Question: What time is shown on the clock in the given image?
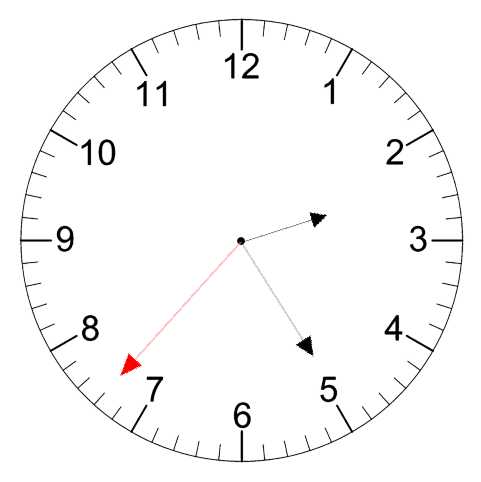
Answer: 02:24:37